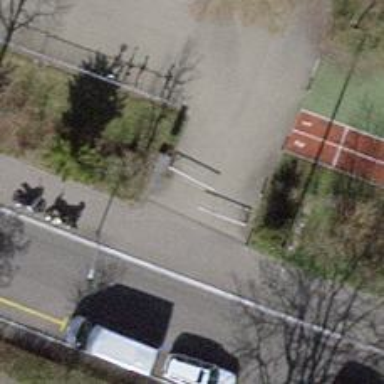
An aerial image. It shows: Cycle barrier.